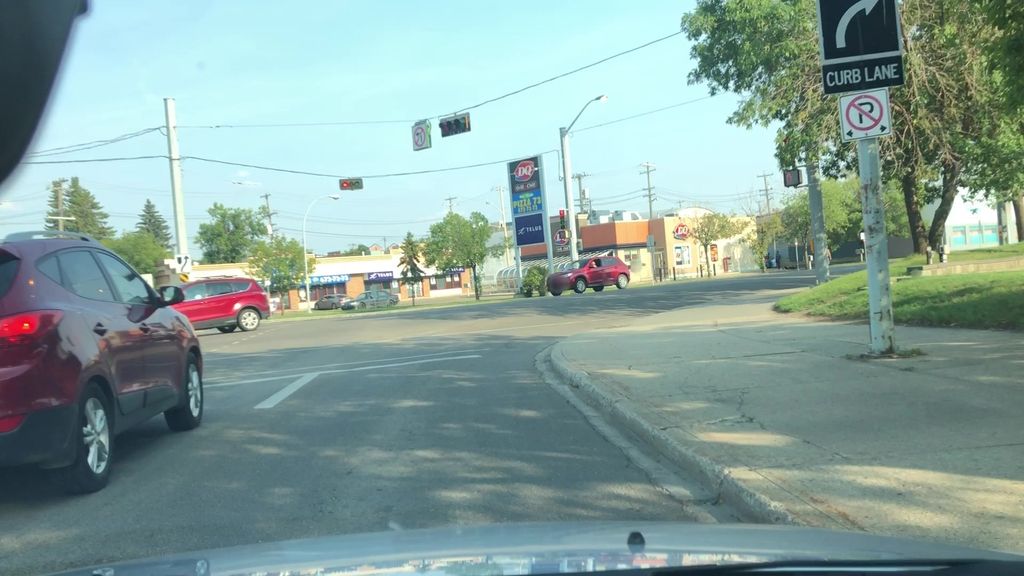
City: edmonton